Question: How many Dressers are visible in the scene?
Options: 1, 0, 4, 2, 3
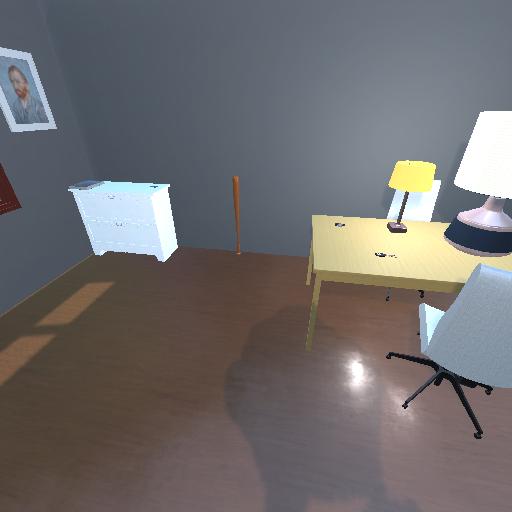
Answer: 1